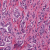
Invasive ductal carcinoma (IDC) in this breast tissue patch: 1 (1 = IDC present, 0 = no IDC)